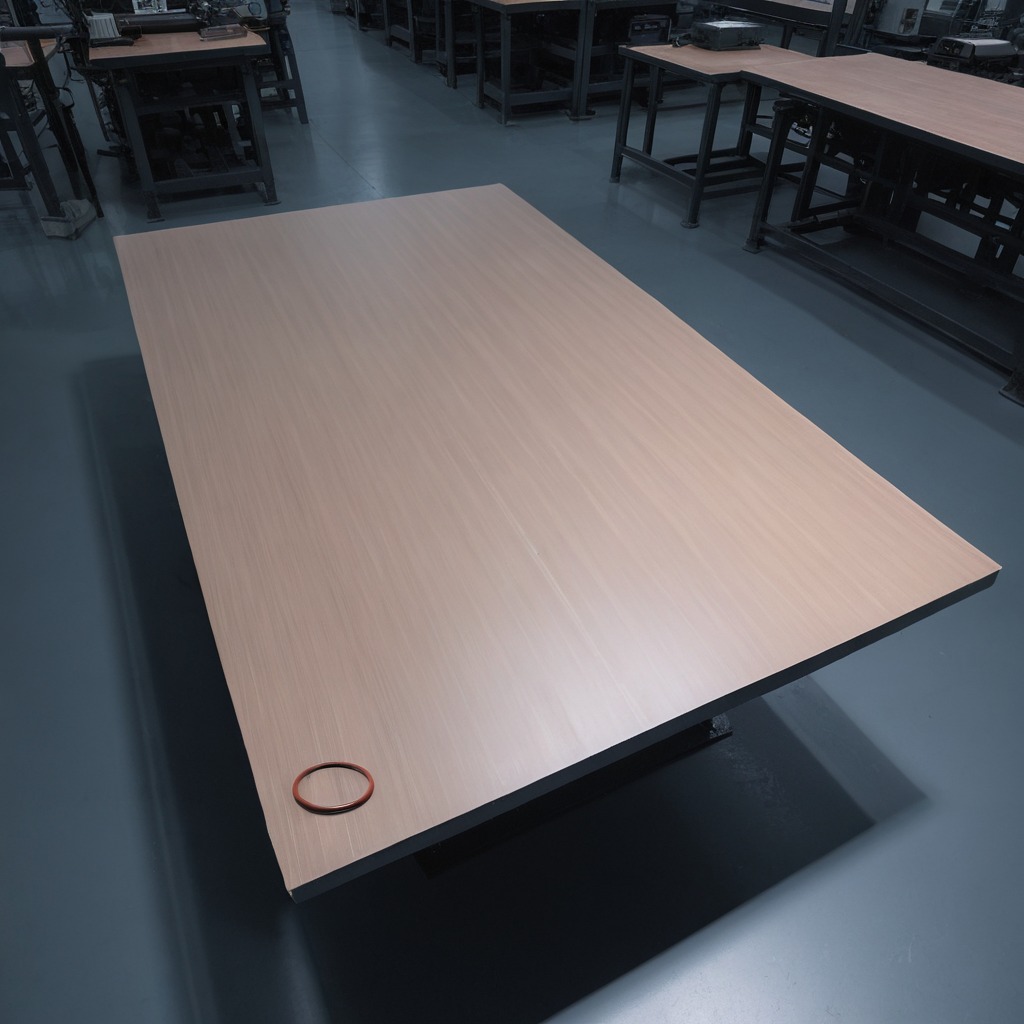
A rubber O-ring lies on a clean empty table in a basement in the evening soft directional lighting on the tabletop realistic grain studio-quality clarity centered framing